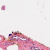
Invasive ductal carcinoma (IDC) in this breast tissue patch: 0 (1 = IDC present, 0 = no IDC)